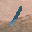
Label: 1